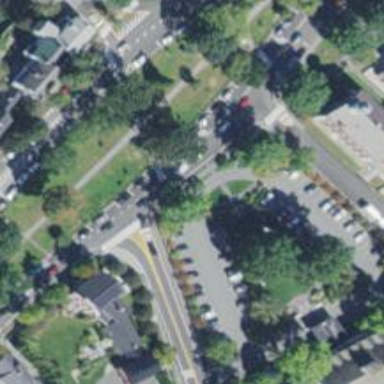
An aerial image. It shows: Marked road crossing.